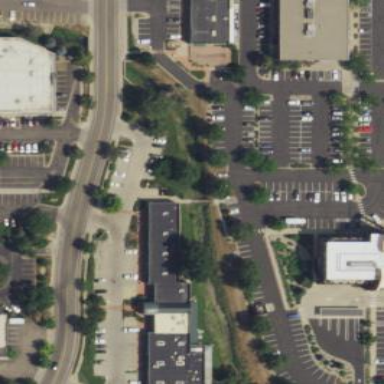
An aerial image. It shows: Commercial area.